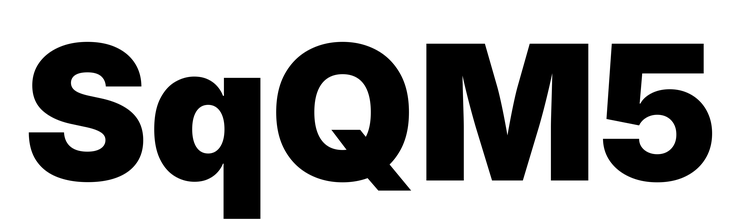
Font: Inter_Black